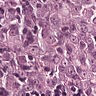
Metastatic tissue present: yes